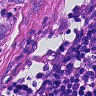
Metastatic tissue present: yes